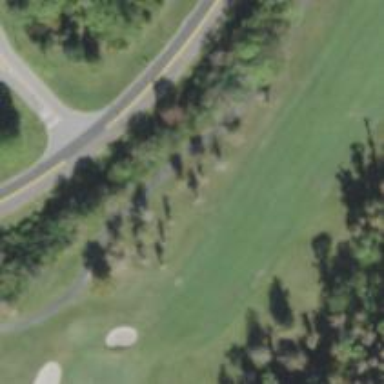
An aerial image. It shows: Path designated for golf carts.